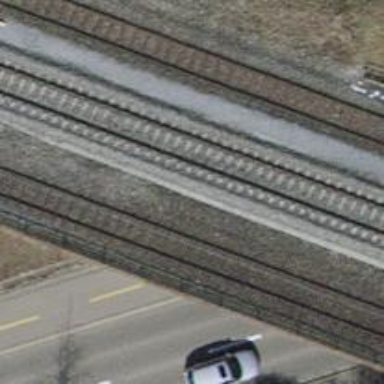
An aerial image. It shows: Single-track railway bridge with contact lines for electrification.